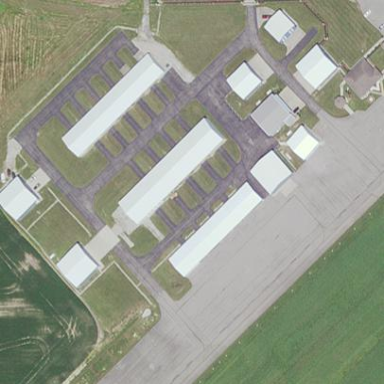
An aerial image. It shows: Hangar at the airport.